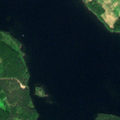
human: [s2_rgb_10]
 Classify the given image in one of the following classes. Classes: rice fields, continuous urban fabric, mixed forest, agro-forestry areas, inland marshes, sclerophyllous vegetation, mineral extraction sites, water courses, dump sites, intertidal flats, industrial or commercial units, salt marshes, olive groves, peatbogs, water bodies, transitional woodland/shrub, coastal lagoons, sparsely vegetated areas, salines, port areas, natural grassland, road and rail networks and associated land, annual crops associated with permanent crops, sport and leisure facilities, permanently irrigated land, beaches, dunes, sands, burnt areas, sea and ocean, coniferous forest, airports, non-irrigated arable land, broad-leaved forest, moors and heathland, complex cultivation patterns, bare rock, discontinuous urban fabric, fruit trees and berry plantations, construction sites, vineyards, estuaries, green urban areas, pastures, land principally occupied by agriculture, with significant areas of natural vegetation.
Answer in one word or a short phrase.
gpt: broad-leaved forest, coniferous forest, mixed forest, water bodies